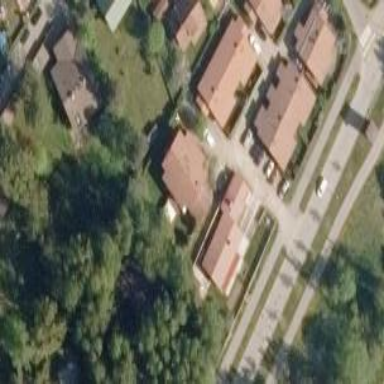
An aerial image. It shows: Residential garden.